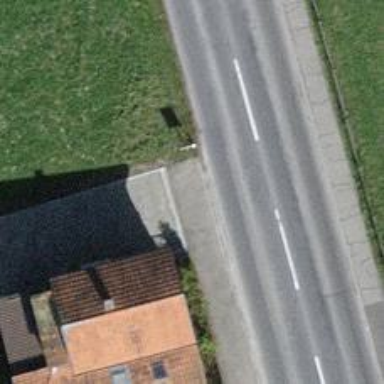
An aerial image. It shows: Driveway leading to service road.